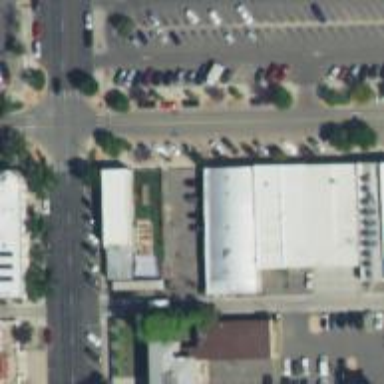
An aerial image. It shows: Parking space.